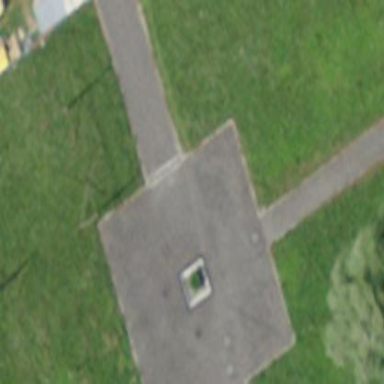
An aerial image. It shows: Square.